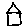
Label: house